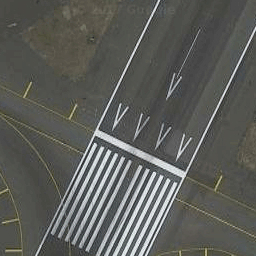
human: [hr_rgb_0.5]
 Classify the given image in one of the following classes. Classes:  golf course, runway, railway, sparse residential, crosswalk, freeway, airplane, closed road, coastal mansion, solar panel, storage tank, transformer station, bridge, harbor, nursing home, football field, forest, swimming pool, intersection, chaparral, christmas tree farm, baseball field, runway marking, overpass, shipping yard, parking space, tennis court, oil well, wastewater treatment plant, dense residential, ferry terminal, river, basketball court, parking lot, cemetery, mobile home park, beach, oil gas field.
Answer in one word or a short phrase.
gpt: runway